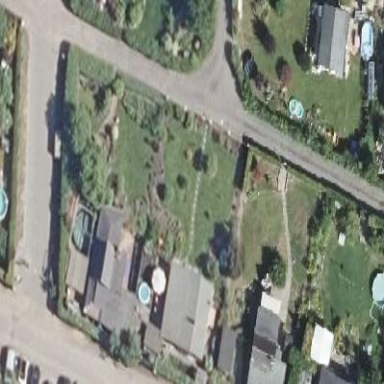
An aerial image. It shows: Plot within allotments.